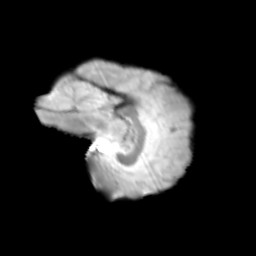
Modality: T2w
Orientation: sagittal
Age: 11
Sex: male
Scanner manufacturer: siemens
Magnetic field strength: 3 T
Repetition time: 3.8 s
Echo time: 0.07 s